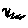
Label: zigzag